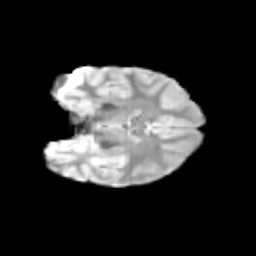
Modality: T2w
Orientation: coronal
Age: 11
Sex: female
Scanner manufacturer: siemens
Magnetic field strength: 3 T
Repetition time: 3.8 s
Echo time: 0.07 s